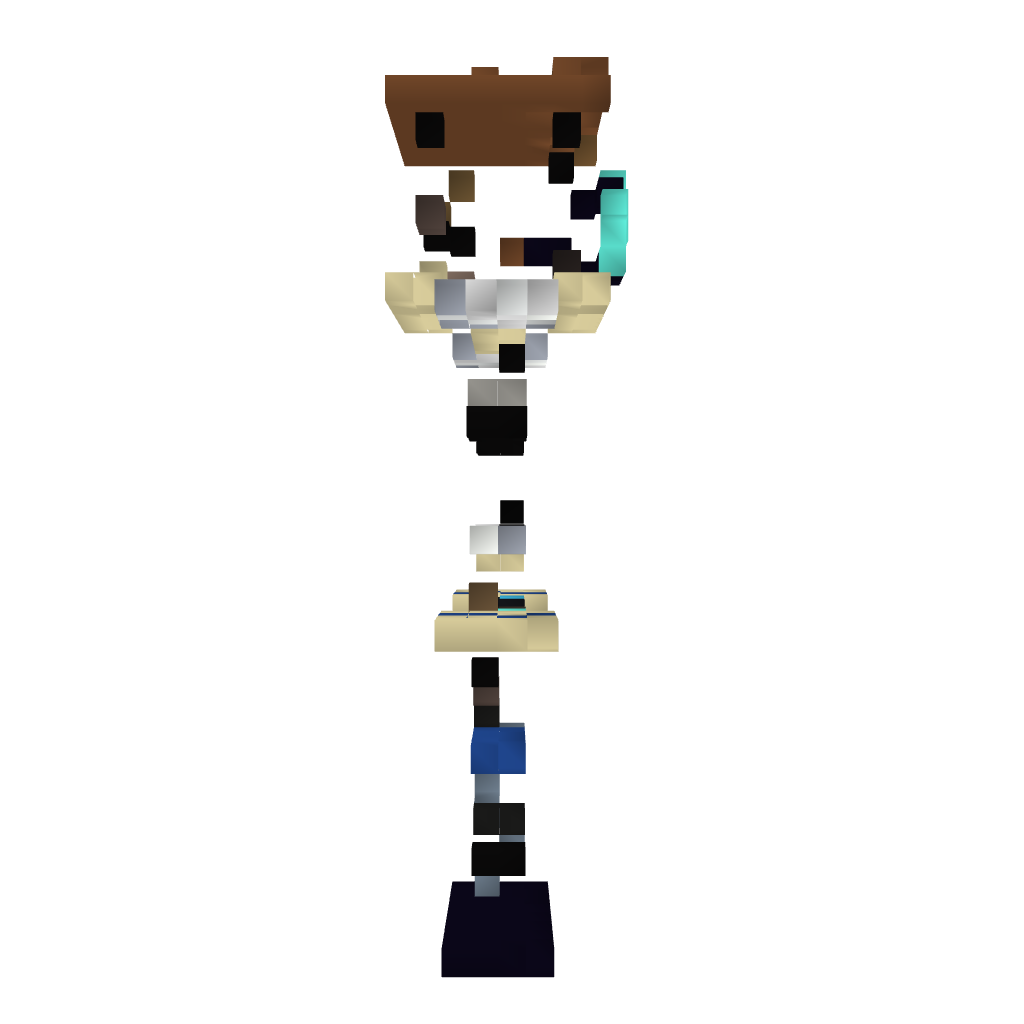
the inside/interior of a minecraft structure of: Swagmasterer (Me!)